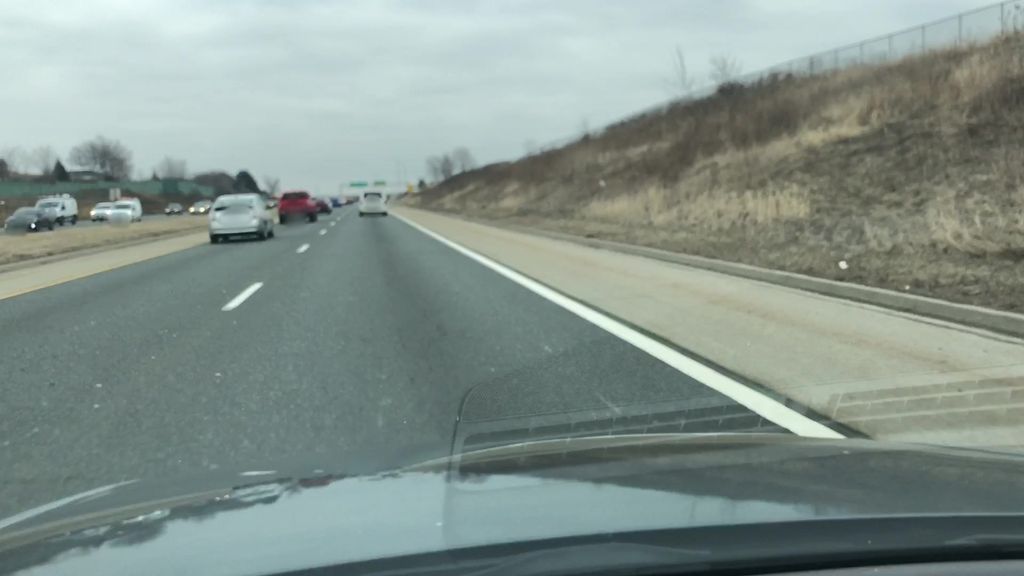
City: hamilton